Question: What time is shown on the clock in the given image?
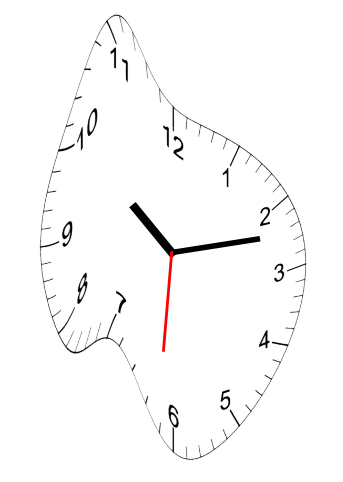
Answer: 10:12:31